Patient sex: F
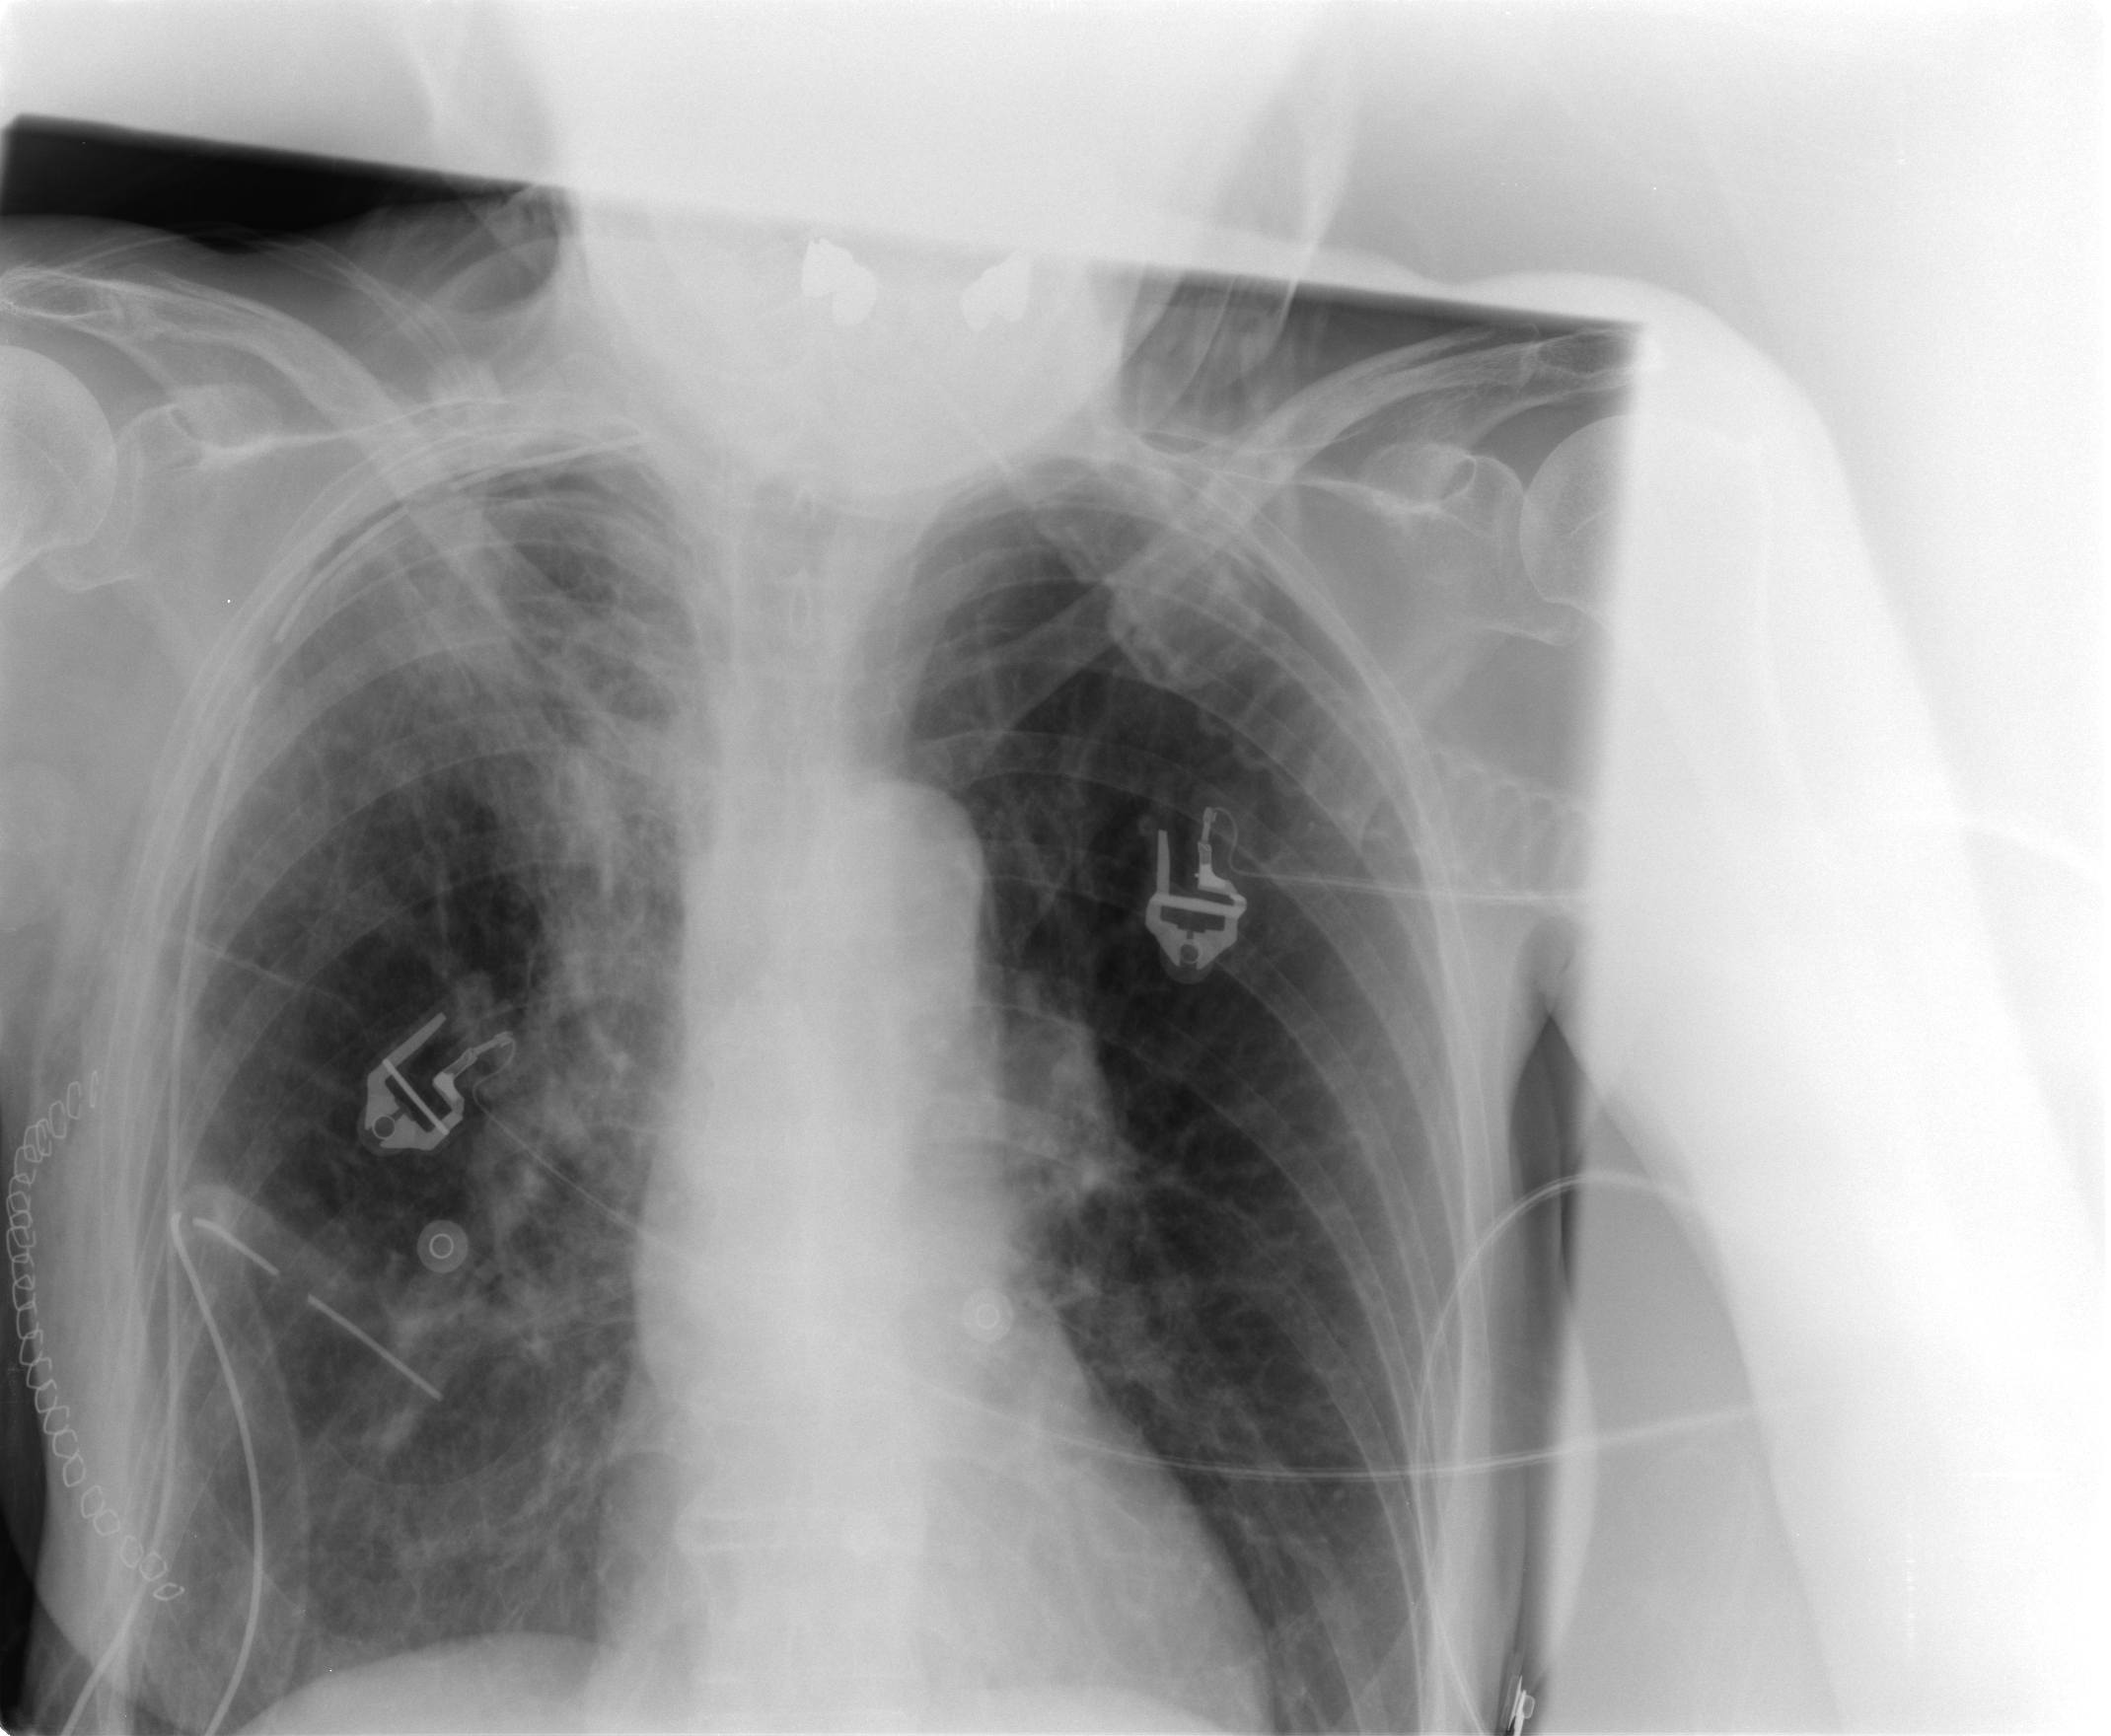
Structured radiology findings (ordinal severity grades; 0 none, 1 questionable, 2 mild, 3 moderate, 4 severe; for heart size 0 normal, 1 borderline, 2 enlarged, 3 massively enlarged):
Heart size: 0
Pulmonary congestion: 0
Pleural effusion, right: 0
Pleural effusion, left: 0
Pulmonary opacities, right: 0
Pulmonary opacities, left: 0
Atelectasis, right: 2
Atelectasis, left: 0